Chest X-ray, AP view. Patient: 41 years old, sex F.
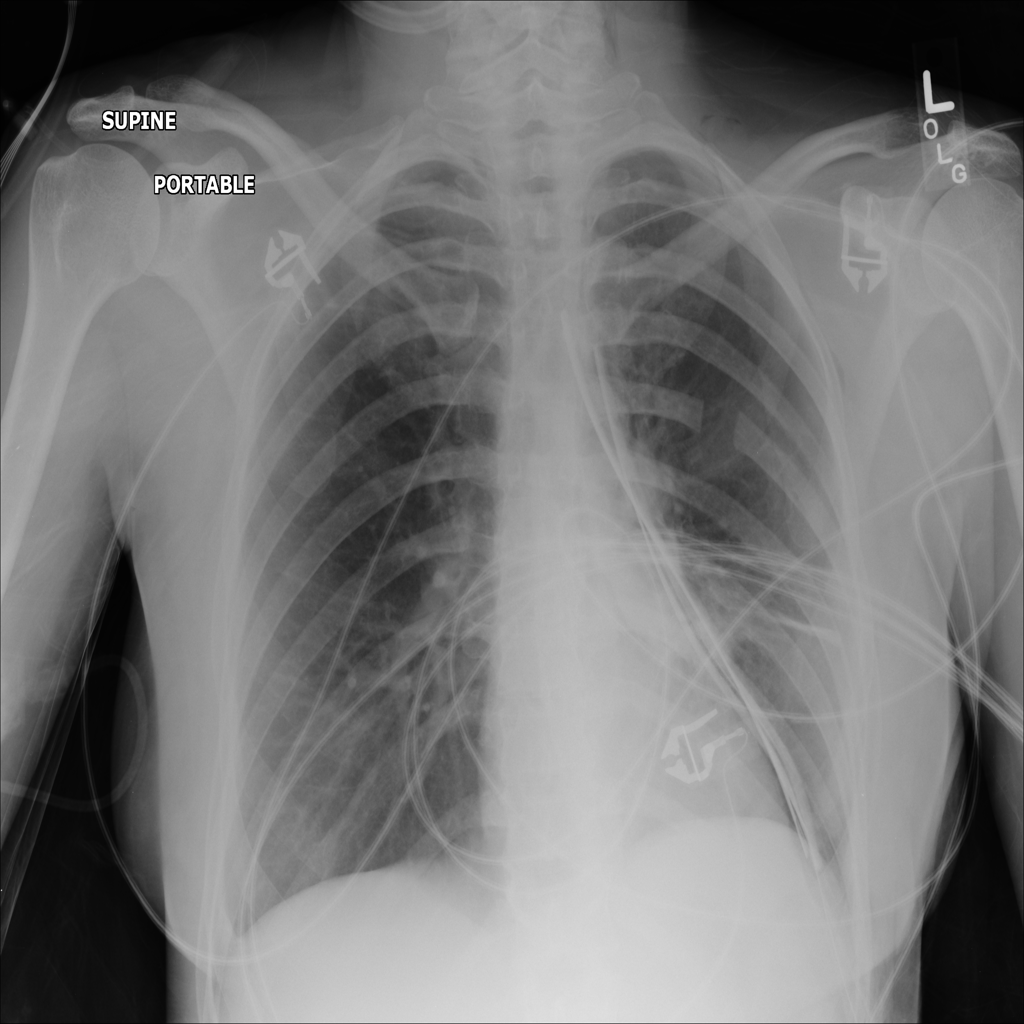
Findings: Emphysema, Mass